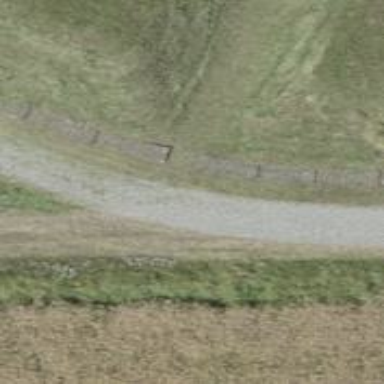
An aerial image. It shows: Path on the ground.